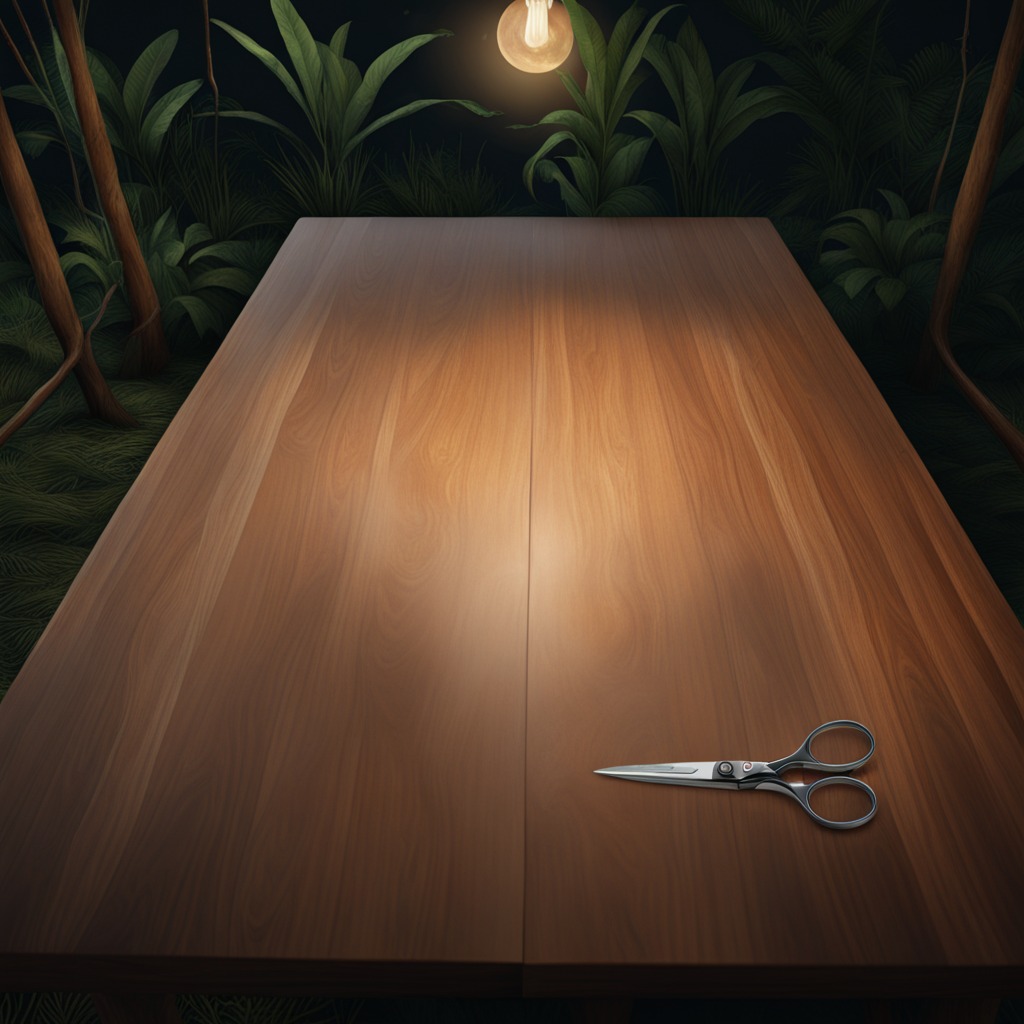
A scissor lying on a wooden table inside a jungle field workshop tent at night dim ambient light soft shadows worn but